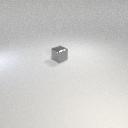
small gray metal cube